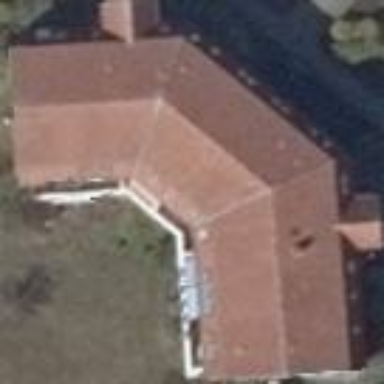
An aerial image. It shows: Part of building.